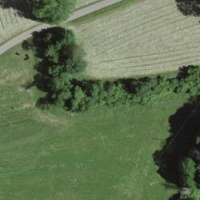
EUNIS habitat code: 52
Species observed at this site:
Allium ursinum